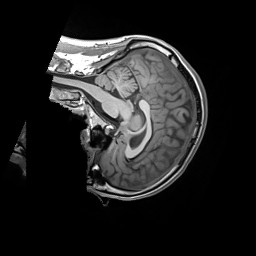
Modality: T1w
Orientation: sagittal
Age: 29
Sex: male
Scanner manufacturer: siemens
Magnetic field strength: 3 T
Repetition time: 1.55 s
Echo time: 0.00234 s